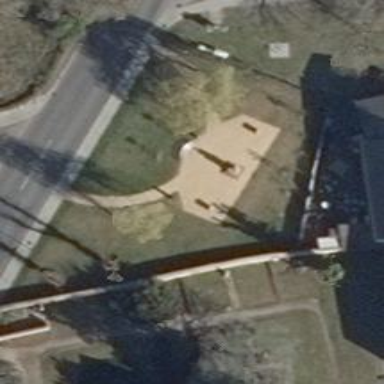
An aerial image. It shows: Historical war memorial.